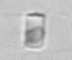
Label: Chaetoceros